Field crop: tomato
Growth stage: 2
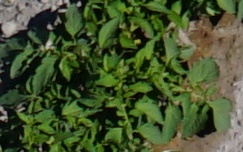
Species: tomato